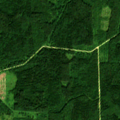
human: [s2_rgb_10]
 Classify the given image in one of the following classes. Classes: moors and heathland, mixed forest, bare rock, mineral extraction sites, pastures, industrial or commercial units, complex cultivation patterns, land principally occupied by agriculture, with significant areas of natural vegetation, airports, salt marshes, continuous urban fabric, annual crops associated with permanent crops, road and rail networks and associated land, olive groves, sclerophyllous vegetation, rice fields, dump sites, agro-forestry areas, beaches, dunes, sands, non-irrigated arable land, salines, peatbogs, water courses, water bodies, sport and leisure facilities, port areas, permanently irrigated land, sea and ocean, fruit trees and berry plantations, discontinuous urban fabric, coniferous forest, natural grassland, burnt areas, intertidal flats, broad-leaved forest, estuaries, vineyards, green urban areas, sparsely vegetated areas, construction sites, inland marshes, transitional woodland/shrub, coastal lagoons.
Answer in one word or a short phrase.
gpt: mixed forest, transitional woodland/shrub